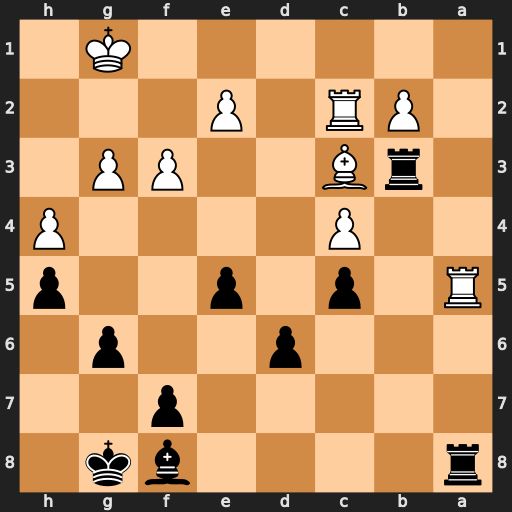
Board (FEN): r4bk1/5p2/3p2p1/R1p1p2p/2P4P/1rB2PP1/1PR1P3/6K1
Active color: b
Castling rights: -
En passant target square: -
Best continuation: Rxc3 Rxc3 Rxa5